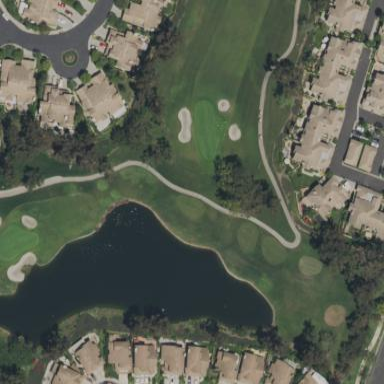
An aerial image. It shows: Water hazard on golf course. The hazard is natural water feature.